Question: I have a problem with a function i wrote in vb.
The Tool opens a Excel Sheet and has too Search two Values in that sheet.
The Excel sheet is structured as follows:

the Function i Wrote, looks if the Value in the Column "M" and in the Column "N" in the same Row are the same as Creterium 1 and 2. if that is so, it will return the value in the Column "O"
My Code looks like that:
'''
Function twoStrSearch(ByVal criteria1 As String, ByVal criteria2 As String, ByVal strPrimarySearchColumn As String, _
ByVal Offset_Krit2 As Integer, ByVal Offset_result As Integer, _
ByVal objWorksheet As Microsoft.Office.Interop.Excel.Worksheet) As VariantType
'********************************************************************************************
'Function for Searching an Excel Sheet.
'If the Sheet Contains the two Criterias in the same row it will return the search Value
'********************************************************************************************
'Parameter: Explanation:
'criteria1 The first comparison value
'criteria2 The second comparison value
'strPrimarySearchColumn The Name of the Row where the first comparsion value is
'Offset_Krit2 The Offset Value where the second comparison value is
'Offset_Ergebnis The Offset Value where the Search result is what will be returned
'objWorksheet The object of the Excel Sheet that should be searched in
'********************************************************************************************
Dim strAddress As String
Dim area As Microsoft.Office.Interop.Excel.Range
Dim range As Microsoft.Office.Interop.Excel.Range
'Get's the letter of the Column
strAddress = objWorksheet.Cells.Find(What:=strPrimarySearchColumn).Address
strAddress = Mid(strAddress, 2, 1)
area = objWorksheet.Columns(strAddress & ":" & strAddress) 'Range over the Column
For Each range In area
'If both criteria in the same Row are True then get the result
If range.Value2.ToString = criteria1 And range.Offset(0, Offset_Krit2).Value = criteria2 Then
twoStrSearch = range.Offset(0, Offset_result).Value
Exit Function
End If
Next
twoStrSearch = "--" 'if nothing found result is "--"
End Function
'''
The Eroor is happening in the For Each loop if he Compars the Cell Values with the Criteria1 and 2.
I stuck now for a while and i thought maybe some of you have an Idea!
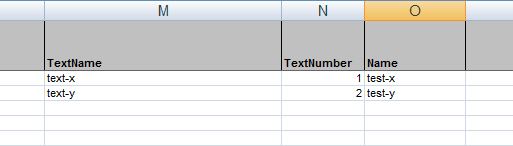
Answer: The 'For Each Loop' has two major problems: it iterates through all the ranges in a column without specifying that you actually want cells (a column is a range, a bunch of cells is a range, etc.), by default, it assumes that you want to iterate through whole columns and thus '.Value2' triggers an error (it cannot be applied to many cells). Also you are using '.ToString' without confirming that the value in the given cell is not null (not 'Nothing'). Corrected code:
'''
For Each range In area.Cells
'If both criteria in the same Row are True then get the result
If (range.Value2 IsNot Nothing) Then
If range.Value2.ToString = criteria1 And range.Offset(0, Offset_Krit2).Value = criteria2 Then
twoStrSearch = range.Offset(0, Offset_result).Value
Exit Function
End If
End If
Next
'''
Also there are some other problems with your code, for example:
'''
strAddress = objWorksheet.Cells.Find(What:=strPrimarySearchColumn).Address
'''
This line would trigger an error in case of not finding what is expected. A more proper way would be:
'''
strAddress = ""
Dim tempRange As Microsoft.Office.Interop.Excel.Range = objWorksheet.Cells.Find(What:=strPrimarySearchColumn)
If (tempRange IsNot Nothing) Then
strAddress = tempRange.Address
End If
'''
You can get the row/column directly from the range ('tempRange'), instead using your current method. Please, refer to the Siddharth Rout's commment above.